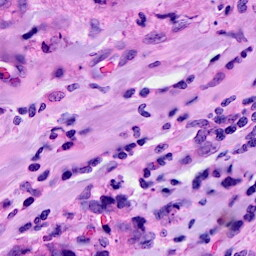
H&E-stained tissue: Breast